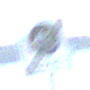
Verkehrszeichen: EndeFahrradzone
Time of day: SunriseSunset
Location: Outdoor (RoadRail)
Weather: PartlyCloudy
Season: NotSpecified
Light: Natural